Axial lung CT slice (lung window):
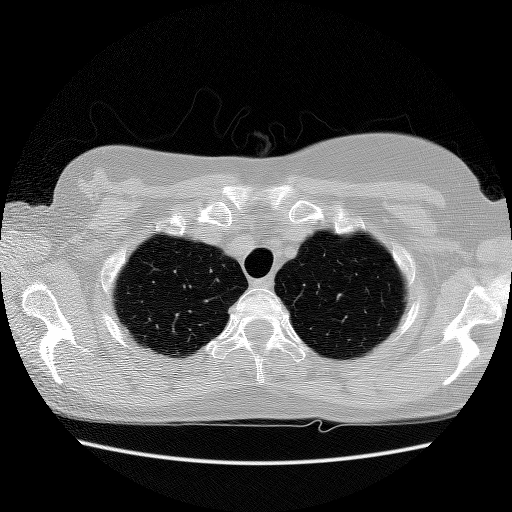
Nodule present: no